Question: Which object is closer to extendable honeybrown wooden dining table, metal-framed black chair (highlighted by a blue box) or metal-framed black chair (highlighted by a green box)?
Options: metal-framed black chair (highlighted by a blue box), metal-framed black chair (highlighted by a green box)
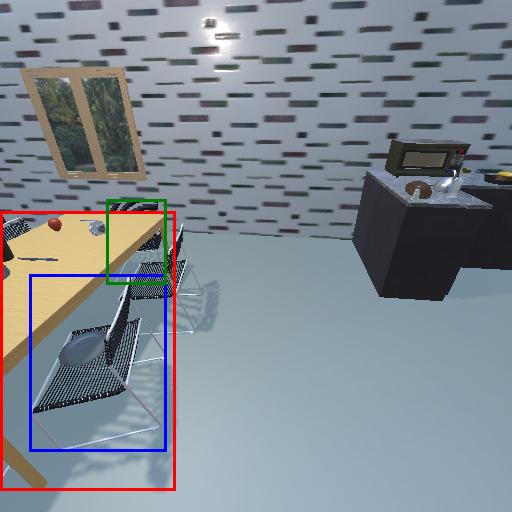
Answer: metal-framed black chair (highlighted by a blue box)